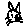
Label: cat